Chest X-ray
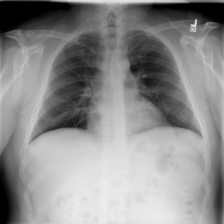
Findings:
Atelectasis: negative
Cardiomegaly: negative
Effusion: negative
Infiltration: negative
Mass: negative
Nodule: negative
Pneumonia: negative
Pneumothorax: negative
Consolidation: negative
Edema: negative
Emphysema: negative
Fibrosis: negative
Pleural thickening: negative
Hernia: negative